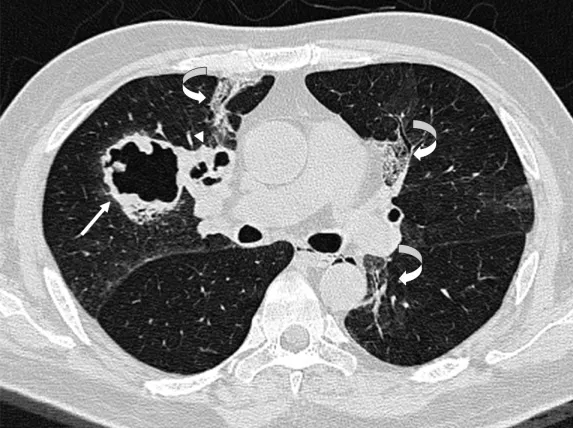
Non-contrast high resolution computed tomography axial image of the thorax showing an irregular thick-walled right upper lobe cavitary lesion (arrow) with adjacent multiseptated cavitary lesion (arrowhead). Faint bilateral circumscribed areas of ground glass opacification are seen in both lungs with associated reticulated chages (curved arrows).
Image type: radiology (ct)